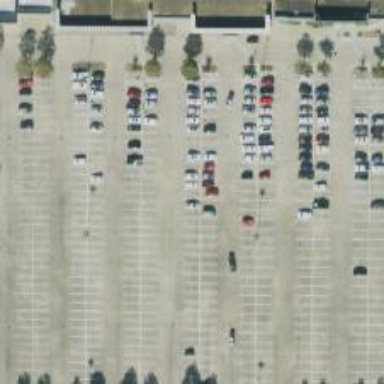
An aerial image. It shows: Parking space.